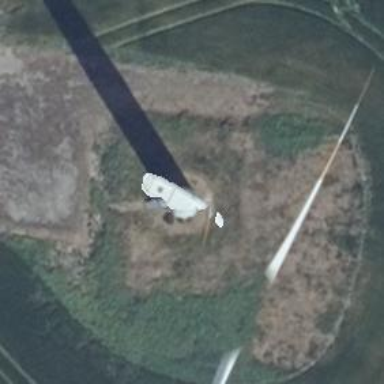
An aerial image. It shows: Wind generator with horizontal axis design.